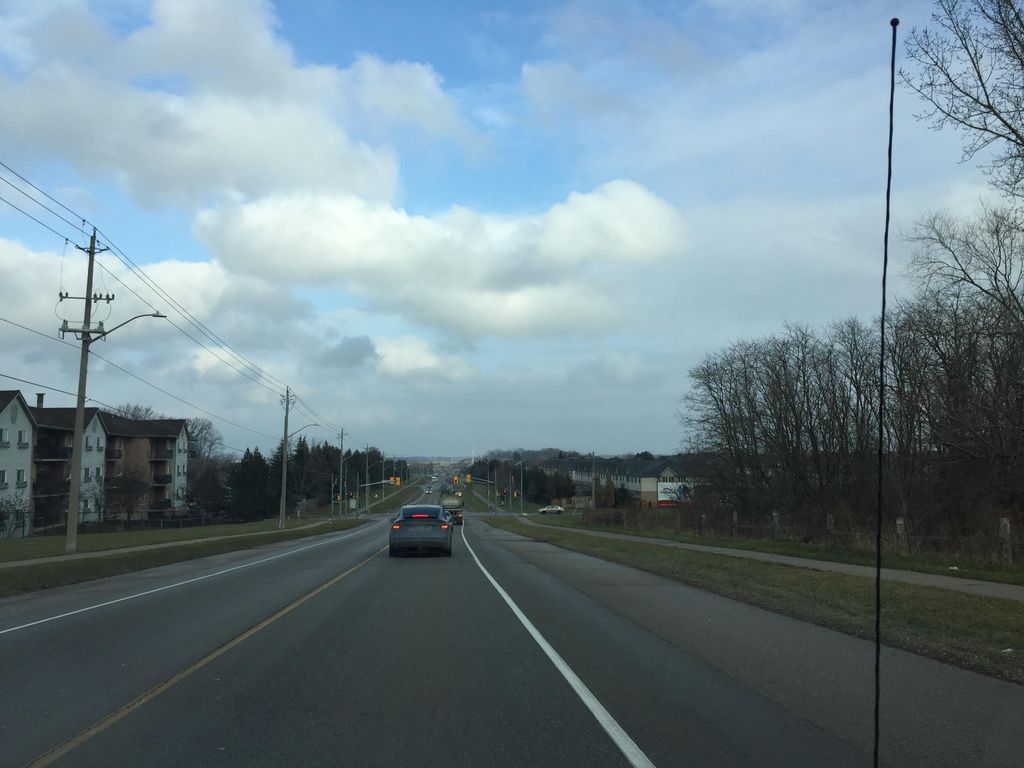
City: kitchener-waterloo